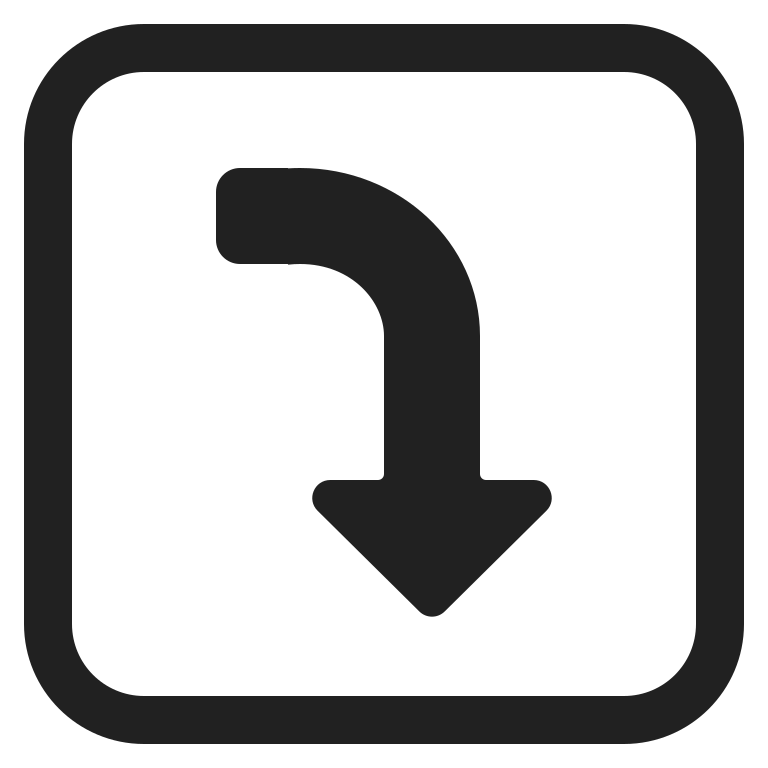
right arrow curving down high contrast